Question: >
<URL>
I want to create sliding button in my Android application such that it will look like the following:

How can I do that?
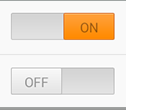
Answer: Use <URL> for creating this sliding button
see this tutorial for Creating Custom ToggleButton in Android
<URL>
if you are using Android API LEVEL 14 or above then you can also use <URL> for creating sliding button see this example :
<URL>